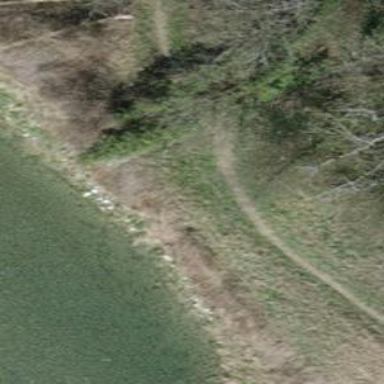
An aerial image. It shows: Path with excellent trail visibility on the ground.